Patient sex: M
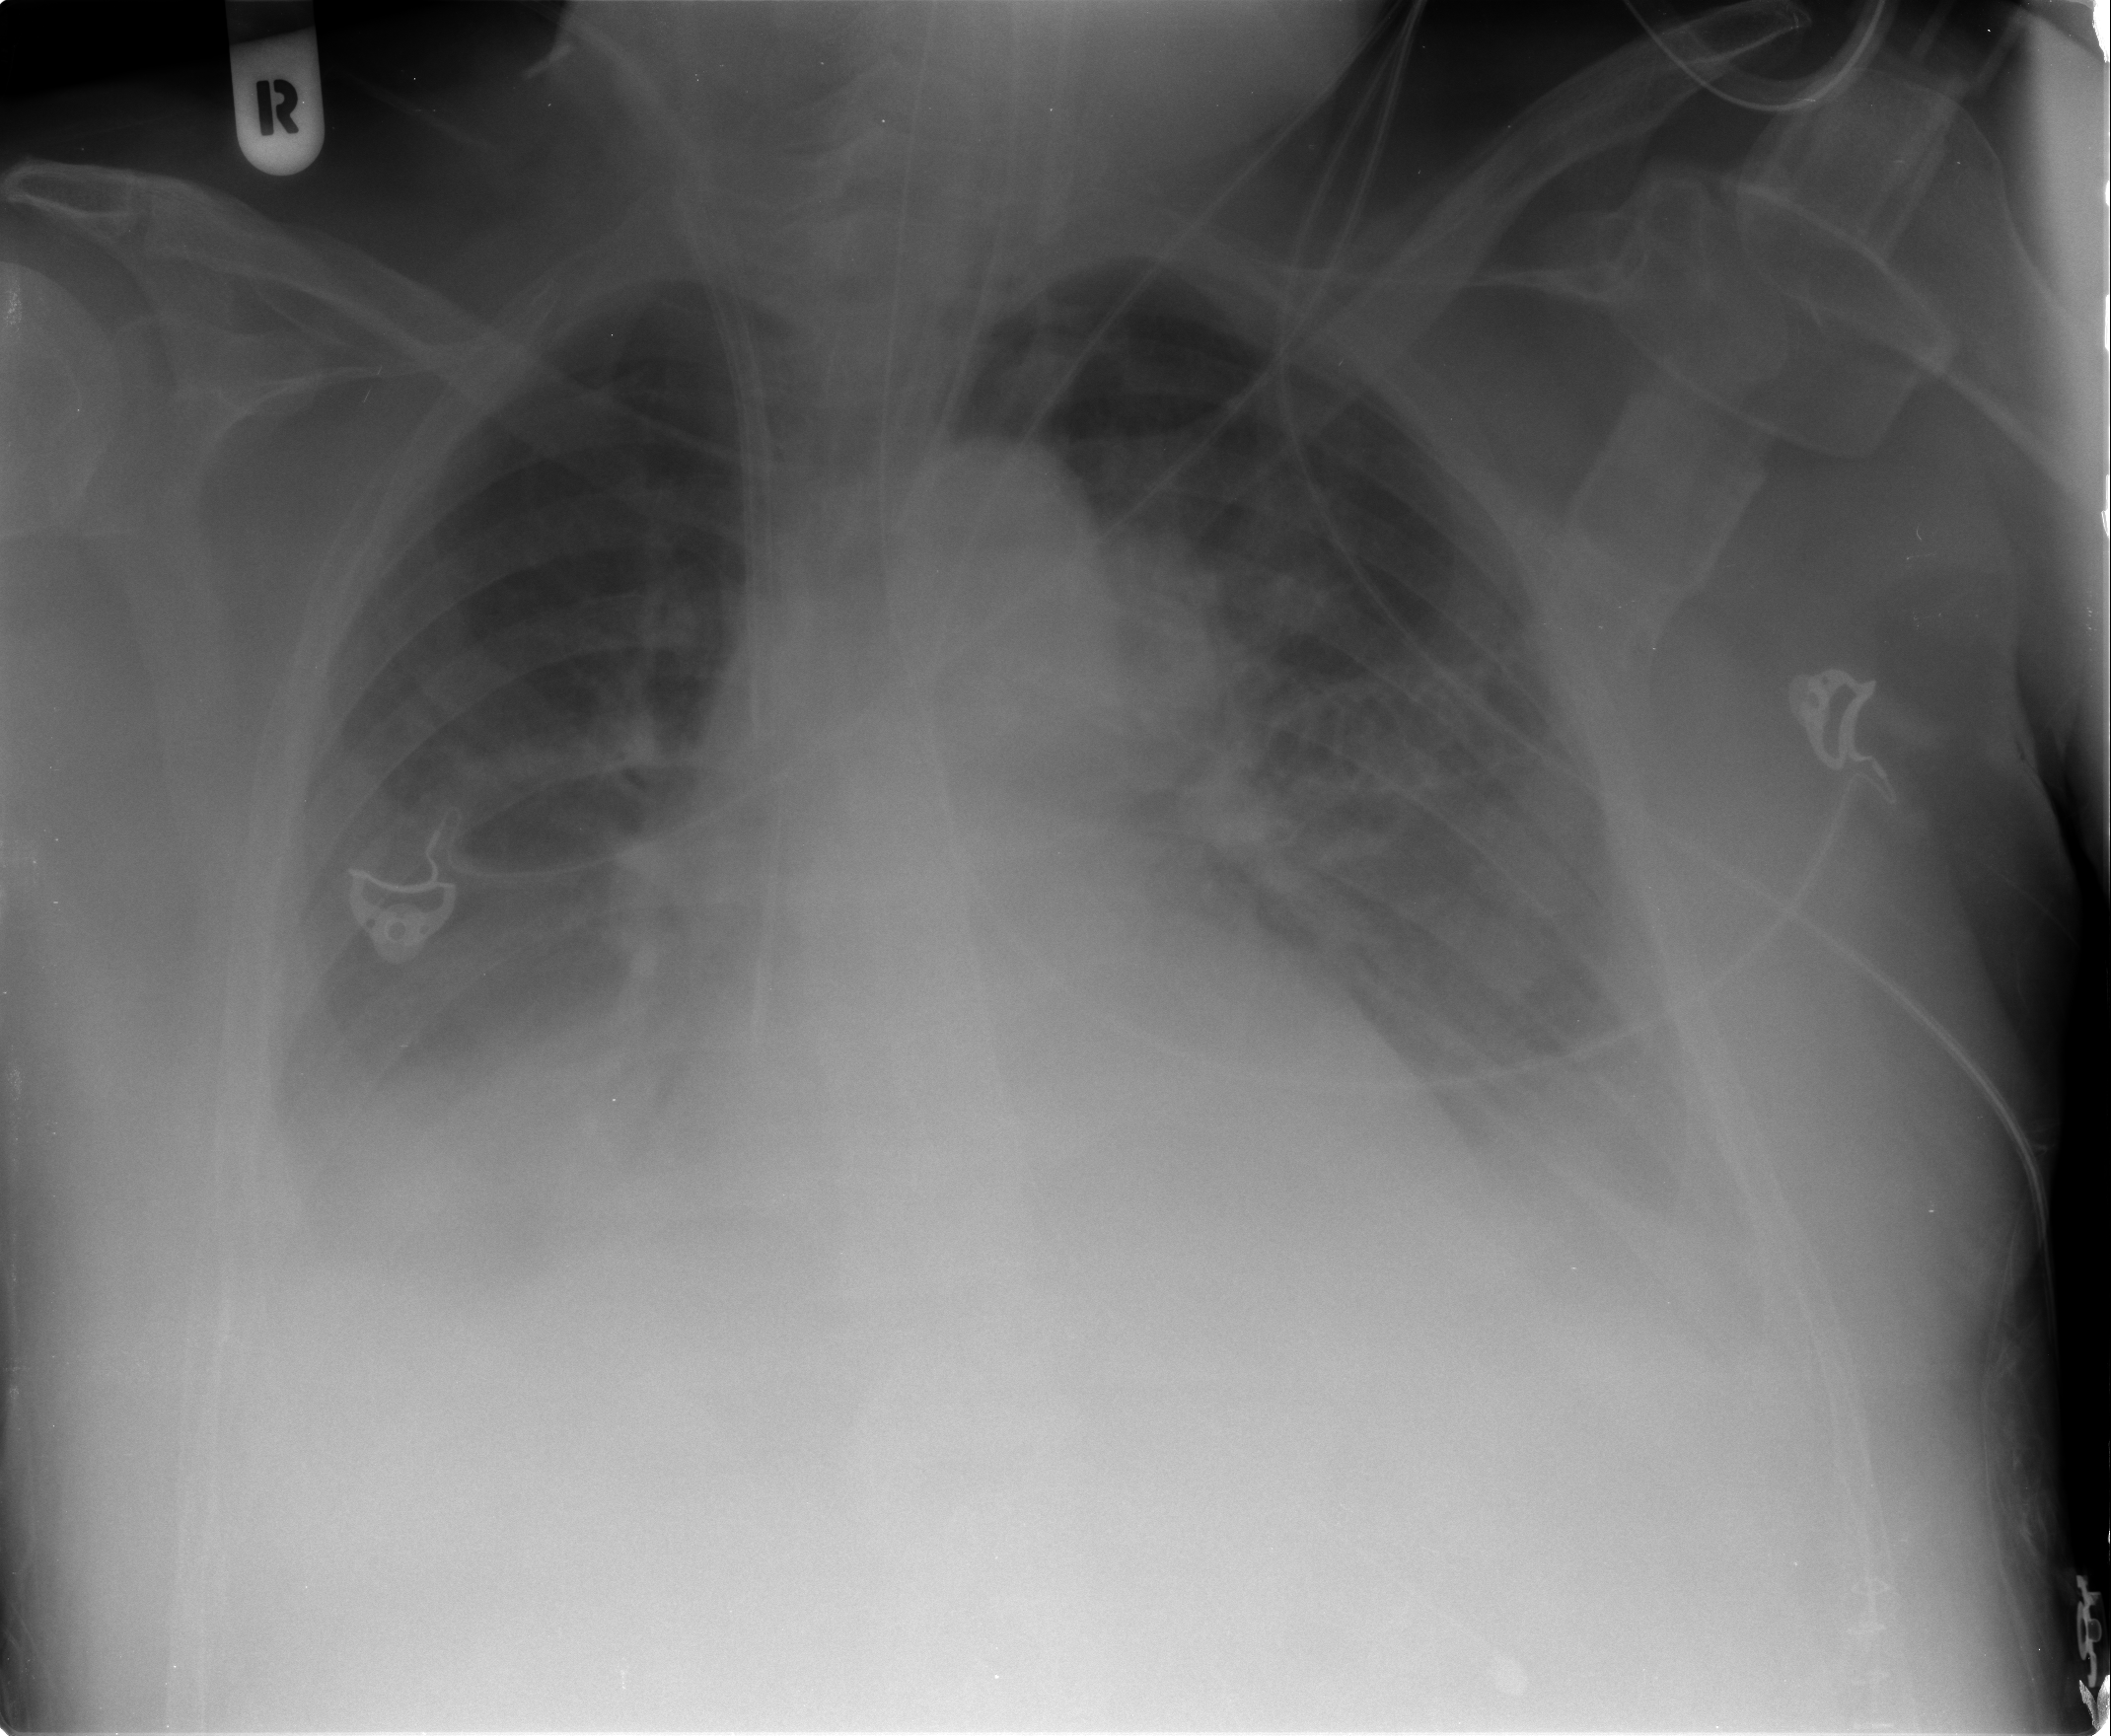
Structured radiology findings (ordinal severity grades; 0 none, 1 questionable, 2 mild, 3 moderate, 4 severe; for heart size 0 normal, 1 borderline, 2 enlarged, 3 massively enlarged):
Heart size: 1
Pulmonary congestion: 2
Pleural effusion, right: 2
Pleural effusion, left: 2
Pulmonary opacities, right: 0
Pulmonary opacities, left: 1
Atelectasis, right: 2
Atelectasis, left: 1